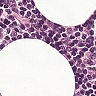
Metastatic tissue present: no